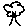
Label: tree